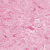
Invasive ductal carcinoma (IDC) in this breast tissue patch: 0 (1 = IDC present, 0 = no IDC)